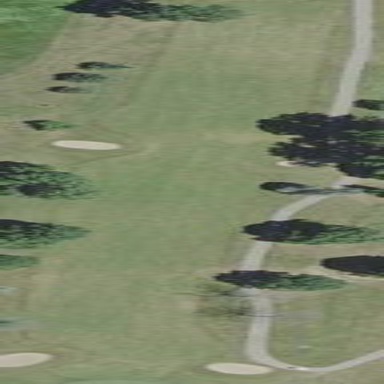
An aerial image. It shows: Golf fairway surrounded by grass.